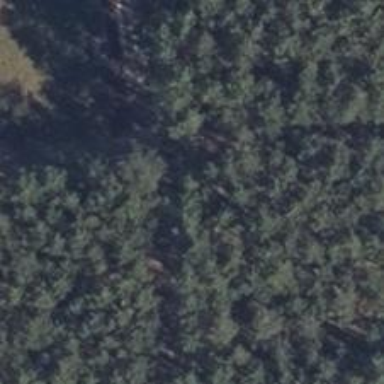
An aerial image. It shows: Hunting stand.